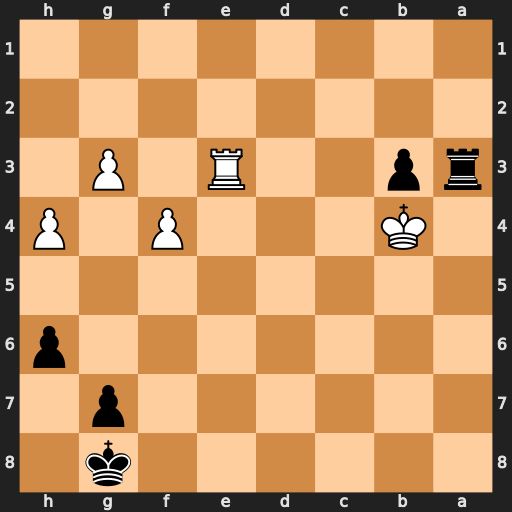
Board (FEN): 6k1/6p1/7p/8/1K3P1P/rp2R1P1/8/8
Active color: b
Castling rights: -
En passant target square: -
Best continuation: b2 Rxa3 b1=Q+